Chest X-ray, PA view. Patient: 33 years old, sex F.
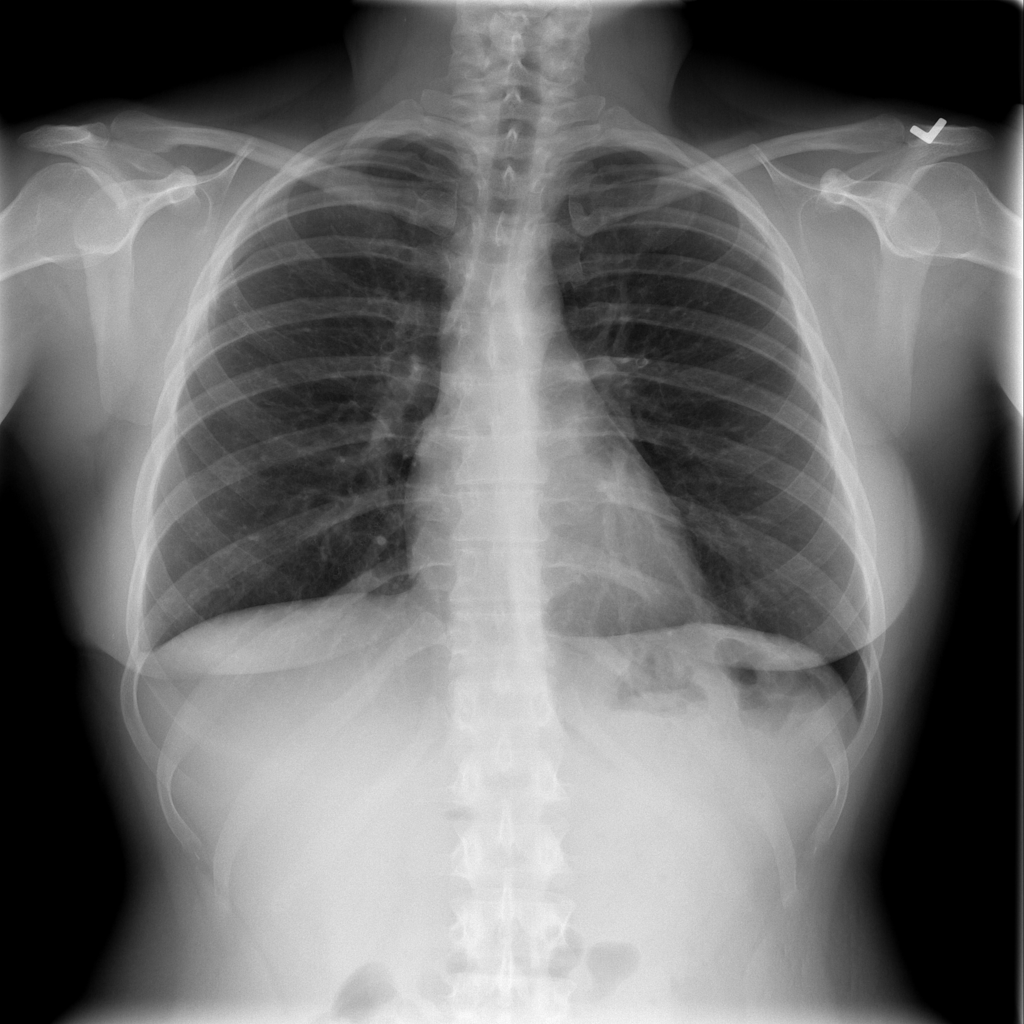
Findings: No Finding